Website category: sports
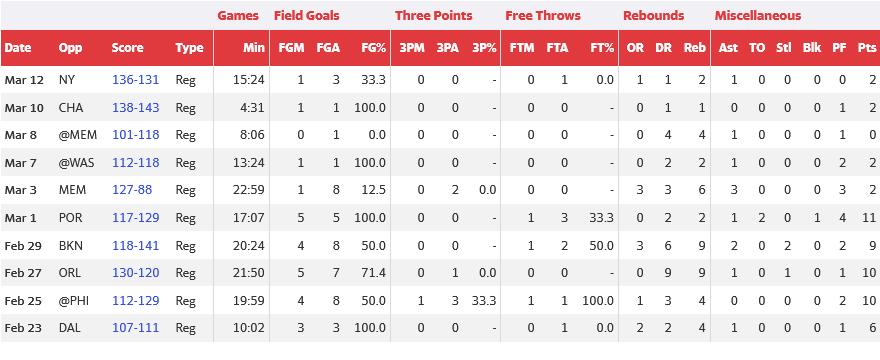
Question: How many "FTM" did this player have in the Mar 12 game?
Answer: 0

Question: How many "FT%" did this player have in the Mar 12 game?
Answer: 0.0

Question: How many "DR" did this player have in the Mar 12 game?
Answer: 1

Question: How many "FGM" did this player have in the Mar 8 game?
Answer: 0

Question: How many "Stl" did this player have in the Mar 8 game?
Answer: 0

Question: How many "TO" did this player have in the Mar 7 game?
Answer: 0

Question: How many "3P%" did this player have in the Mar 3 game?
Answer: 0.0

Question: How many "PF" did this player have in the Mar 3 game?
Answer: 3

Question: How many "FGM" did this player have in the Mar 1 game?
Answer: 5

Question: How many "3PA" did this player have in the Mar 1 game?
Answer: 0

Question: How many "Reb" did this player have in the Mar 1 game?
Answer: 2

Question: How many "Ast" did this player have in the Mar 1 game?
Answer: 1

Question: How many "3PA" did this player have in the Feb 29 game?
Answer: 0

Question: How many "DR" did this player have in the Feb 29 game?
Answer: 6

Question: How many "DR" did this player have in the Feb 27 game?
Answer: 9

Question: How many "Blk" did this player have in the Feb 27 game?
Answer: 0

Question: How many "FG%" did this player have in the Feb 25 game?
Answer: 50.0

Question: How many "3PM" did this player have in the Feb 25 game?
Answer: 1

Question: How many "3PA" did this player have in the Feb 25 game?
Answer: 3

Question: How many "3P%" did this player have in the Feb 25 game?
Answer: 33.3

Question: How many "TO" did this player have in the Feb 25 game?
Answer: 0

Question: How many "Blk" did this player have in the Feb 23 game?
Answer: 0

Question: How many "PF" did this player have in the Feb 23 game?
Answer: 1

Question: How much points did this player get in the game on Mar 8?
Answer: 0

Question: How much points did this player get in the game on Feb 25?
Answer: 10

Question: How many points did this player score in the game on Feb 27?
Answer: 10

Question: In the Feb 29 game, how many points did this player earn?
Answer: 9

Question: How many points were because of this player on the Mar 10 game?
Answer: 2

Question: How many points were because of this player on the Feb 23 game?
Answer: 6